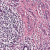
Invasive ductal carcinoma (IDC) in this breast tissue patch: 1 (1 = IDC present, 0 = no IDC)